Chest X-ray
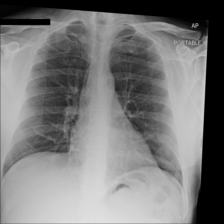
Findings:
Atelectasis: negative
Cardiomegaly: negative
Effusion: negative
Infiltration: negative
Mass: negative
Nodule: negative
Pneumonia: negative
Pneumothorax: negative
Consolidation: negative
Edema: negative
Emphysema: negative
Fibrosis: negative
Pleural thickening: negative
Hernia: negative